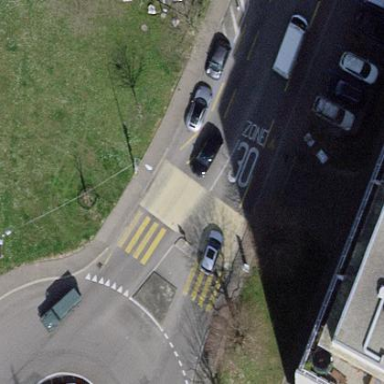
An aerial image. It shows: Asphalt road with traffic-calming table.